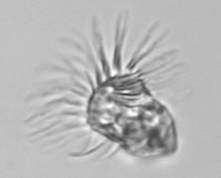
Label: Strombidium_inclinatum